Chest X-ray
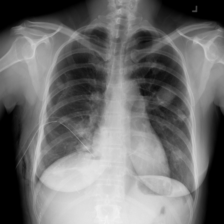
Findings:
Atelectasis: negative
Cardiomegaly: negative
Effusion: negative
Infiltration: negative
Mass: negative
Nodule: negative
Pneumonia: negative
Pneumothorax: negative
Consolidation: negative
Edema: negative
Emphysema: negative
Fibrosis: negative
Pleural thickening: negative
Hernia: negative